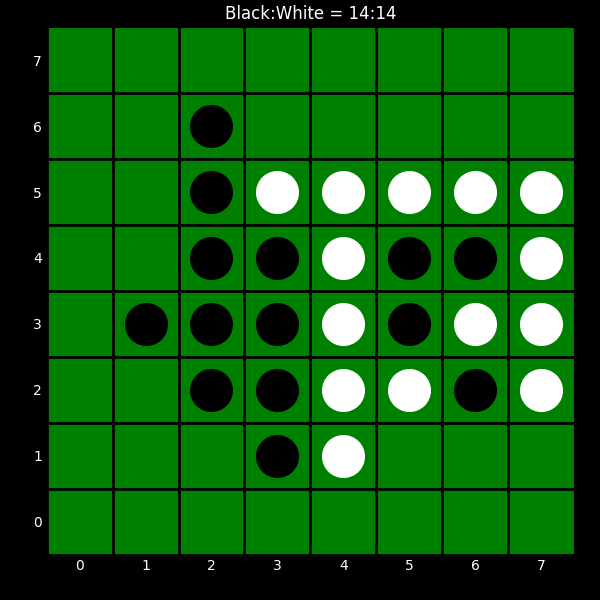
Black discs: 14
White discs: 14